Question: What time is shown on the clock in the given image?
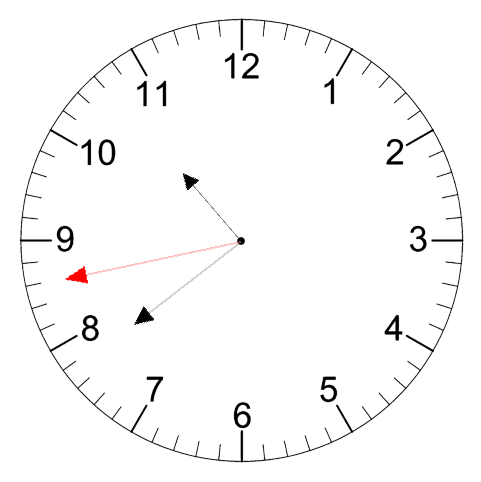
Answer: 10:38:43